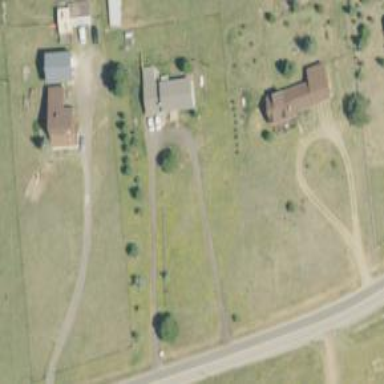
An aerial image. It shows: Driveway leading to service road.